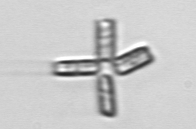
Label: Thalassionema